Question: I'm making an API for uploading images. I want to retrieve the file type of the image, for example, the image is '.png' or '.jpeg' and other types of images.

'''
date_default_timezone_set("Asia/Jakarta");
$date_now = date("Y-m-d H:i:s");
$uploadFolder = '/images/all/';
$file_name = uniqid().'.png';
if(!$request->hasFile('image')) {
return response()->json([
'success' => false,
'data' => null,
'message' => 'upload_file_not_found',
], 401);
}
$file = $request->file('image');
if(!$file->isValid()) {
return response()->json([
'success' => false,
'data' => null,
'message' => 'invalid_file_upload',
], 401);
}
$path = public_path() . $uploadFolder;
$file->move($path, $file_name);
$employee = Employee::find($id);
$employee->photo_file_path = $uploadFolder.$file_name;
$employee->photo_file_name = $file->getClientOriginalName();
// $employee->photo_file_type =
$employee->modified = $date_now;
'''
This is my code.
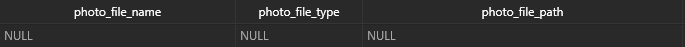
Answer: You Can Try with This.
'''
$file = $request->file('image');
$extension = $file->getClientOriginalExtension();
$mimeType = $file->getMimeType();
'''